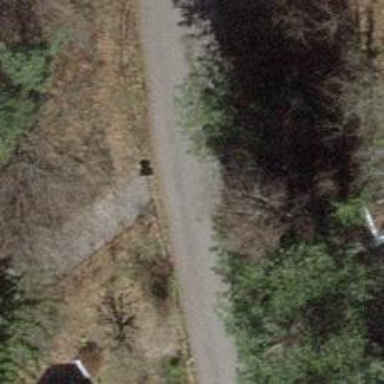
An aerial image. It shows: Set of steps on the road.